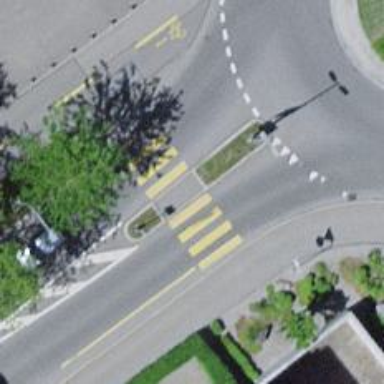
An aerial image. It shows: Uncontrolled road crossing with pedestrian island.